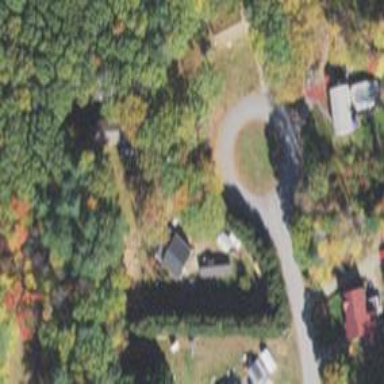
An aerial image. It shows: Driveway leading to service road.